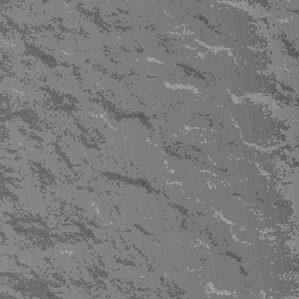
Label: frost